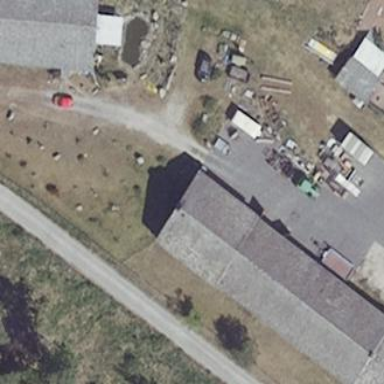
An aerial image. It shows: Farm auxiliary building.